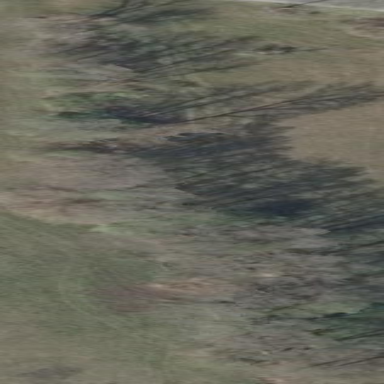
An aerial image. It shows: Deciduous broadleaved woodland.